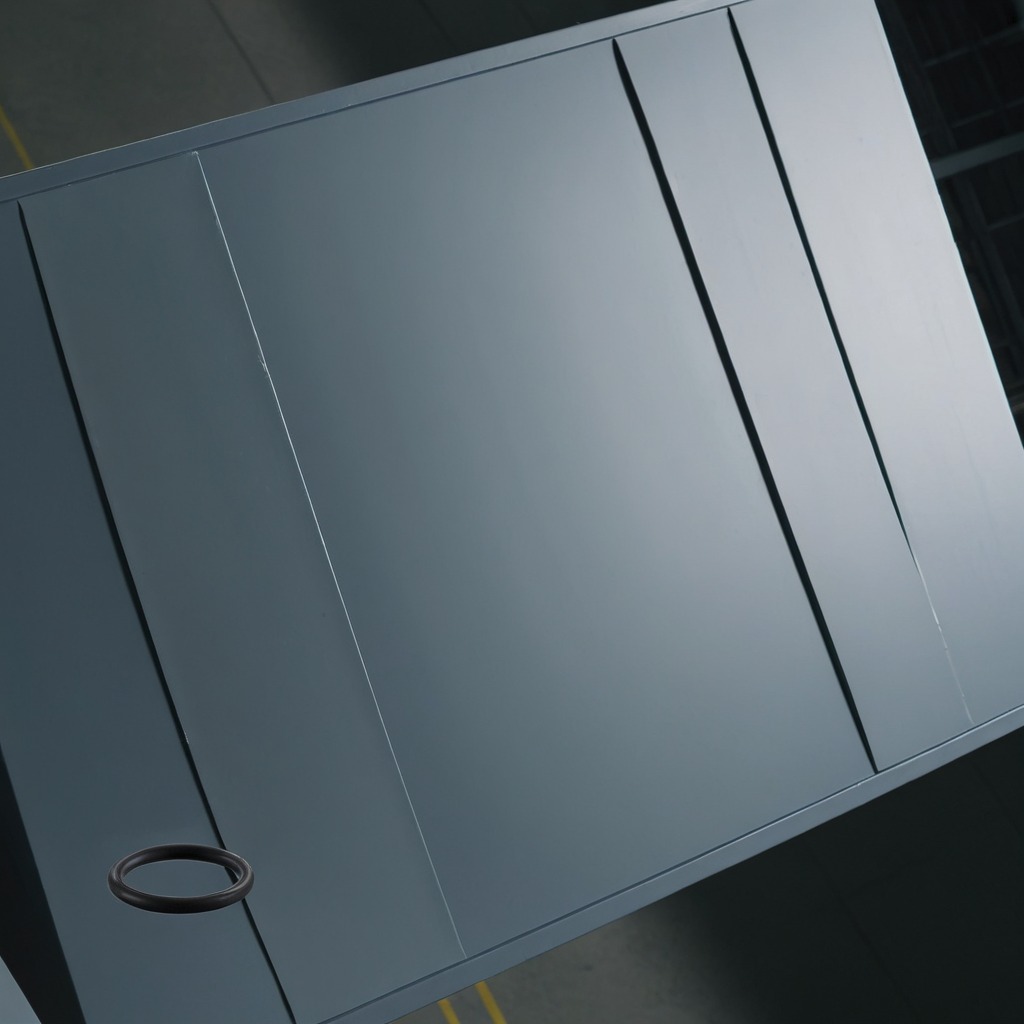
A rubber O-ring lies on the toolbox surface.